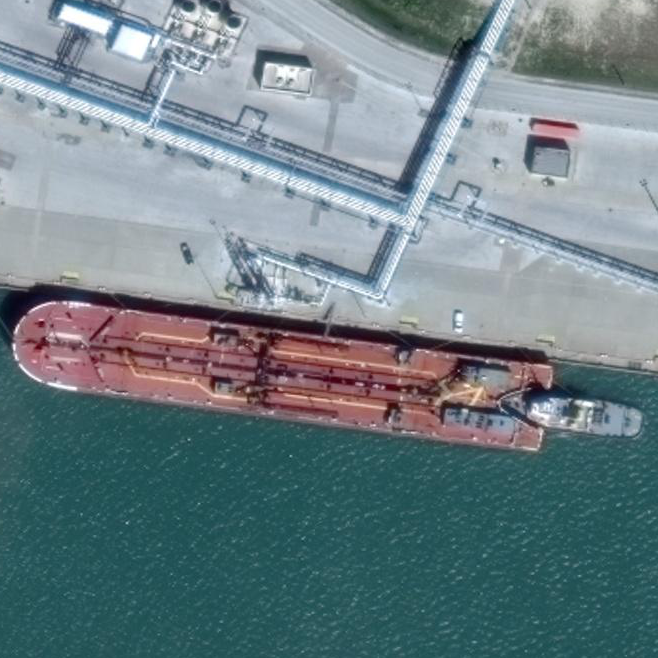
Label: Tank_ship